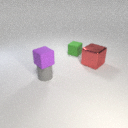
small gray rubber cylinder below small purple rubber cube